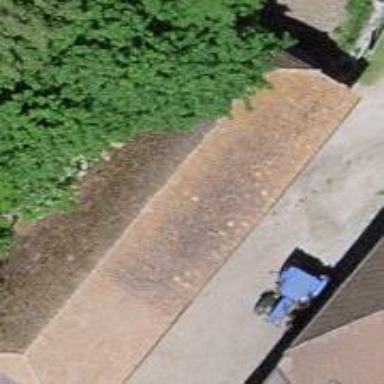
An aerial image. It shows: Rural barn.